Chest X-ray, PA view. Patient: 21 years old, sex F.
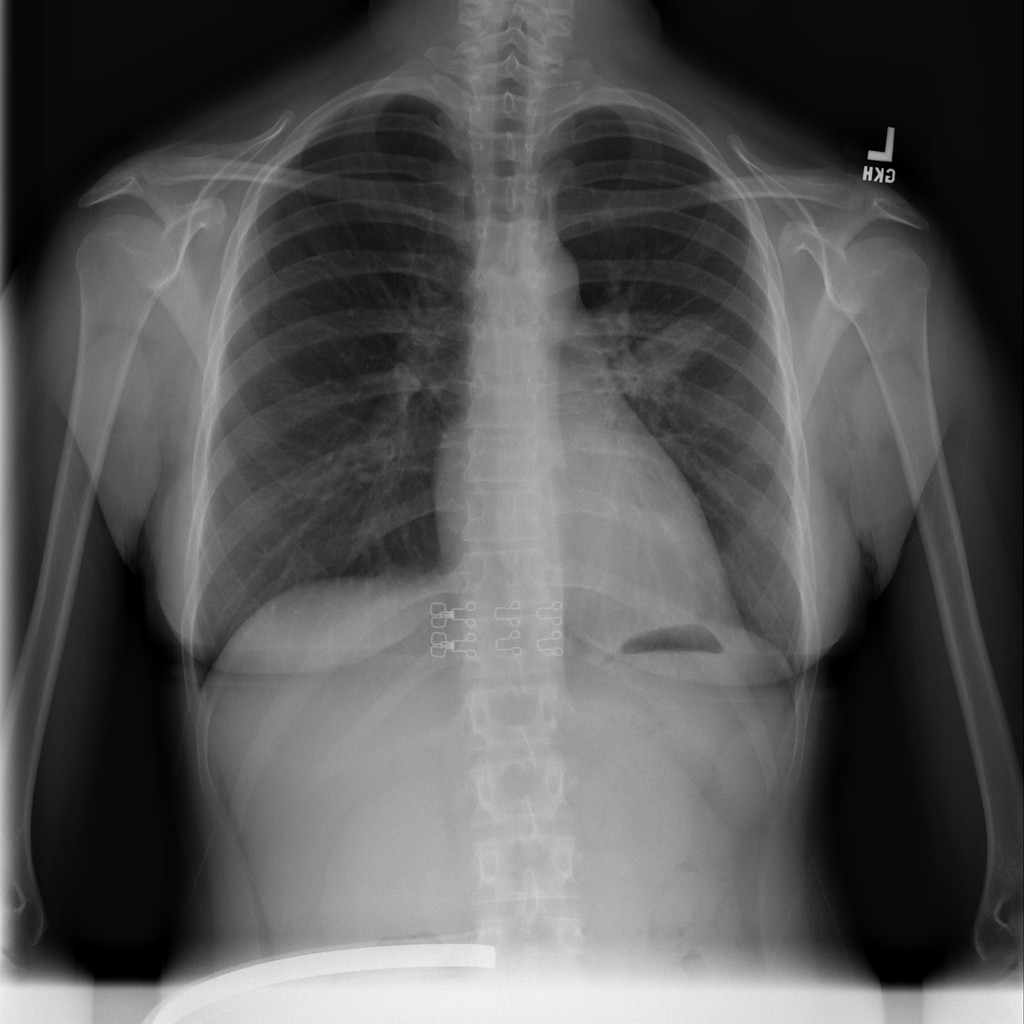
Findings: Atelectasis, Consolidation, Infiltration